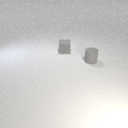
small gray rubber cylinder to the right of small gray rubber cube